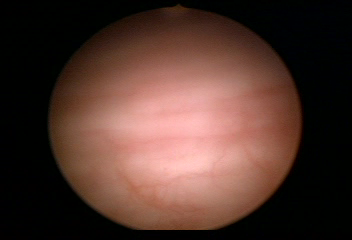
Modality: WLC
Class: Normal mucosa
Bladder cancer association: No